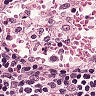
Metastatic tissue present: no